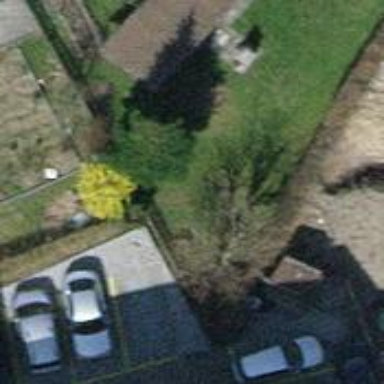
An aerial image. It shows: Broadleaved tree with lush leaves.